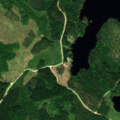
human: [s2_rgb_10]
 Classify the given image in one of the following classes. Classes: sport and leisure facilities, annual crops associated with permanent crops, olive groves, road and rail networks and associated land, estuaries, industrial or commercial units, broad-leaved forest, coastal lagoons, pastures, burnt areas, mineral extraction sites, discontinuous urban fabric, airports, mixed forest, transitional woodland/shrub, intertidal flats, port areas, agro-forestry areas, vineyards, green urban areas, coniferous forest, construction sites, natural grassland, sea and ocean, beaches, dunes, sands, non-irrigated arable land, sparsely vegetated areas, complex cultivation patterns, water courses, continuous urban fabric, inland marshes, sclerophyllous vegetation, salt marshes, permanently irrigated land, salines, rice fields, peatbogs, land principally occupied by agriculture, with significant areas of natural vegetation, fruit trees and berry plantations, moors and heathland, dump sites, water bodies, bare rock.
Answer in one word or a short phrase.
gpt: coniferous forest, mixed forest, transitional woodland/shrub, water bodies